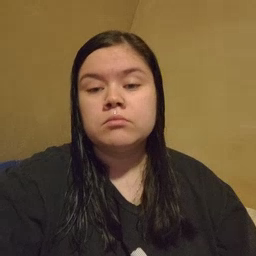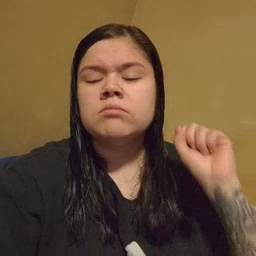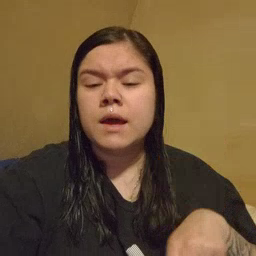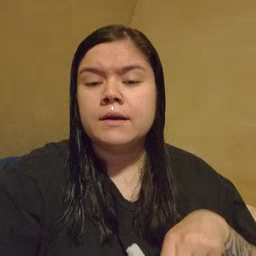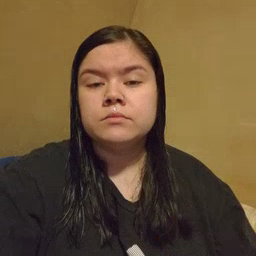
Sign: can